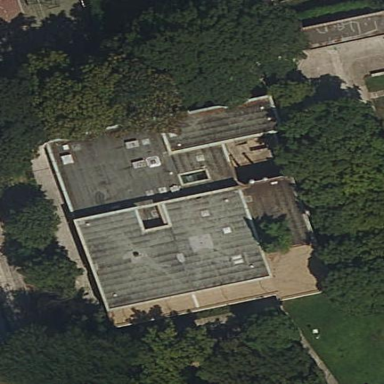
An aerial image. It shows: Dormitory building.